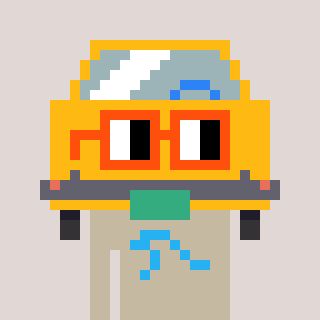
a pixel art character with square orange glasses, a taxi-shaped head and a bege-colored body on a warm background